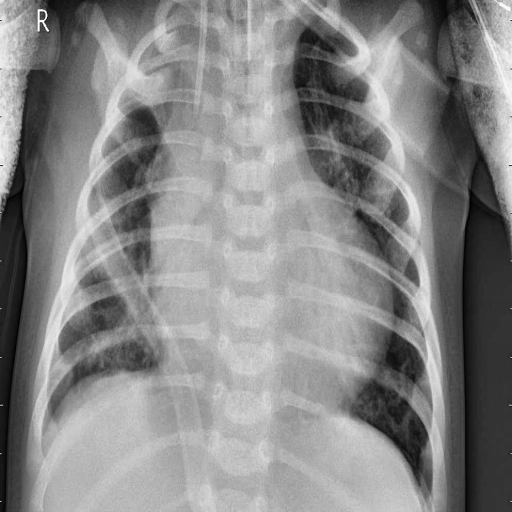
Finding: PNEUMONIA